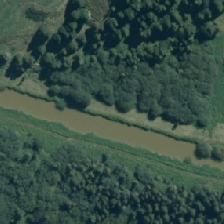
Land cover: deciduous_hardwood